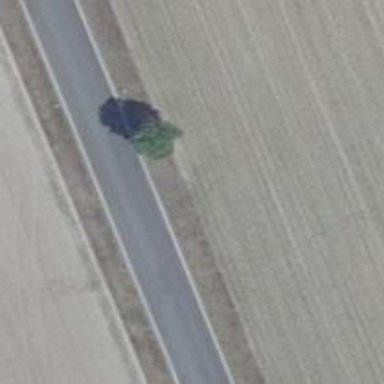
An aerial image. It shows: Deciduous broadleaved tree.